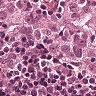
Metastatic tissue present: yes